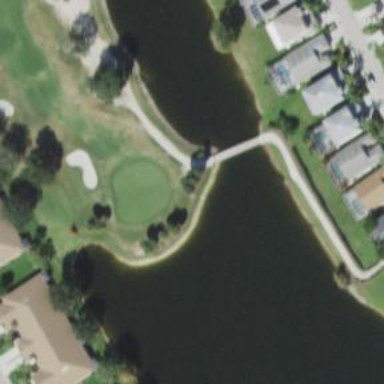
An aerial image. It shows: View of golf hole.